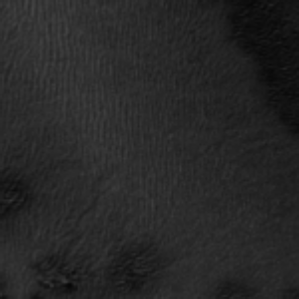
Label: frost